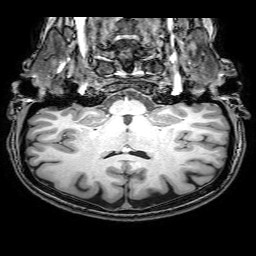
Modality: T1w
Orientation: sagittal
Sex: female
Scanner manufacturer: philips
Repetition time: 0.008075 s
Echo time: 0.00369 s